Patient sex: M
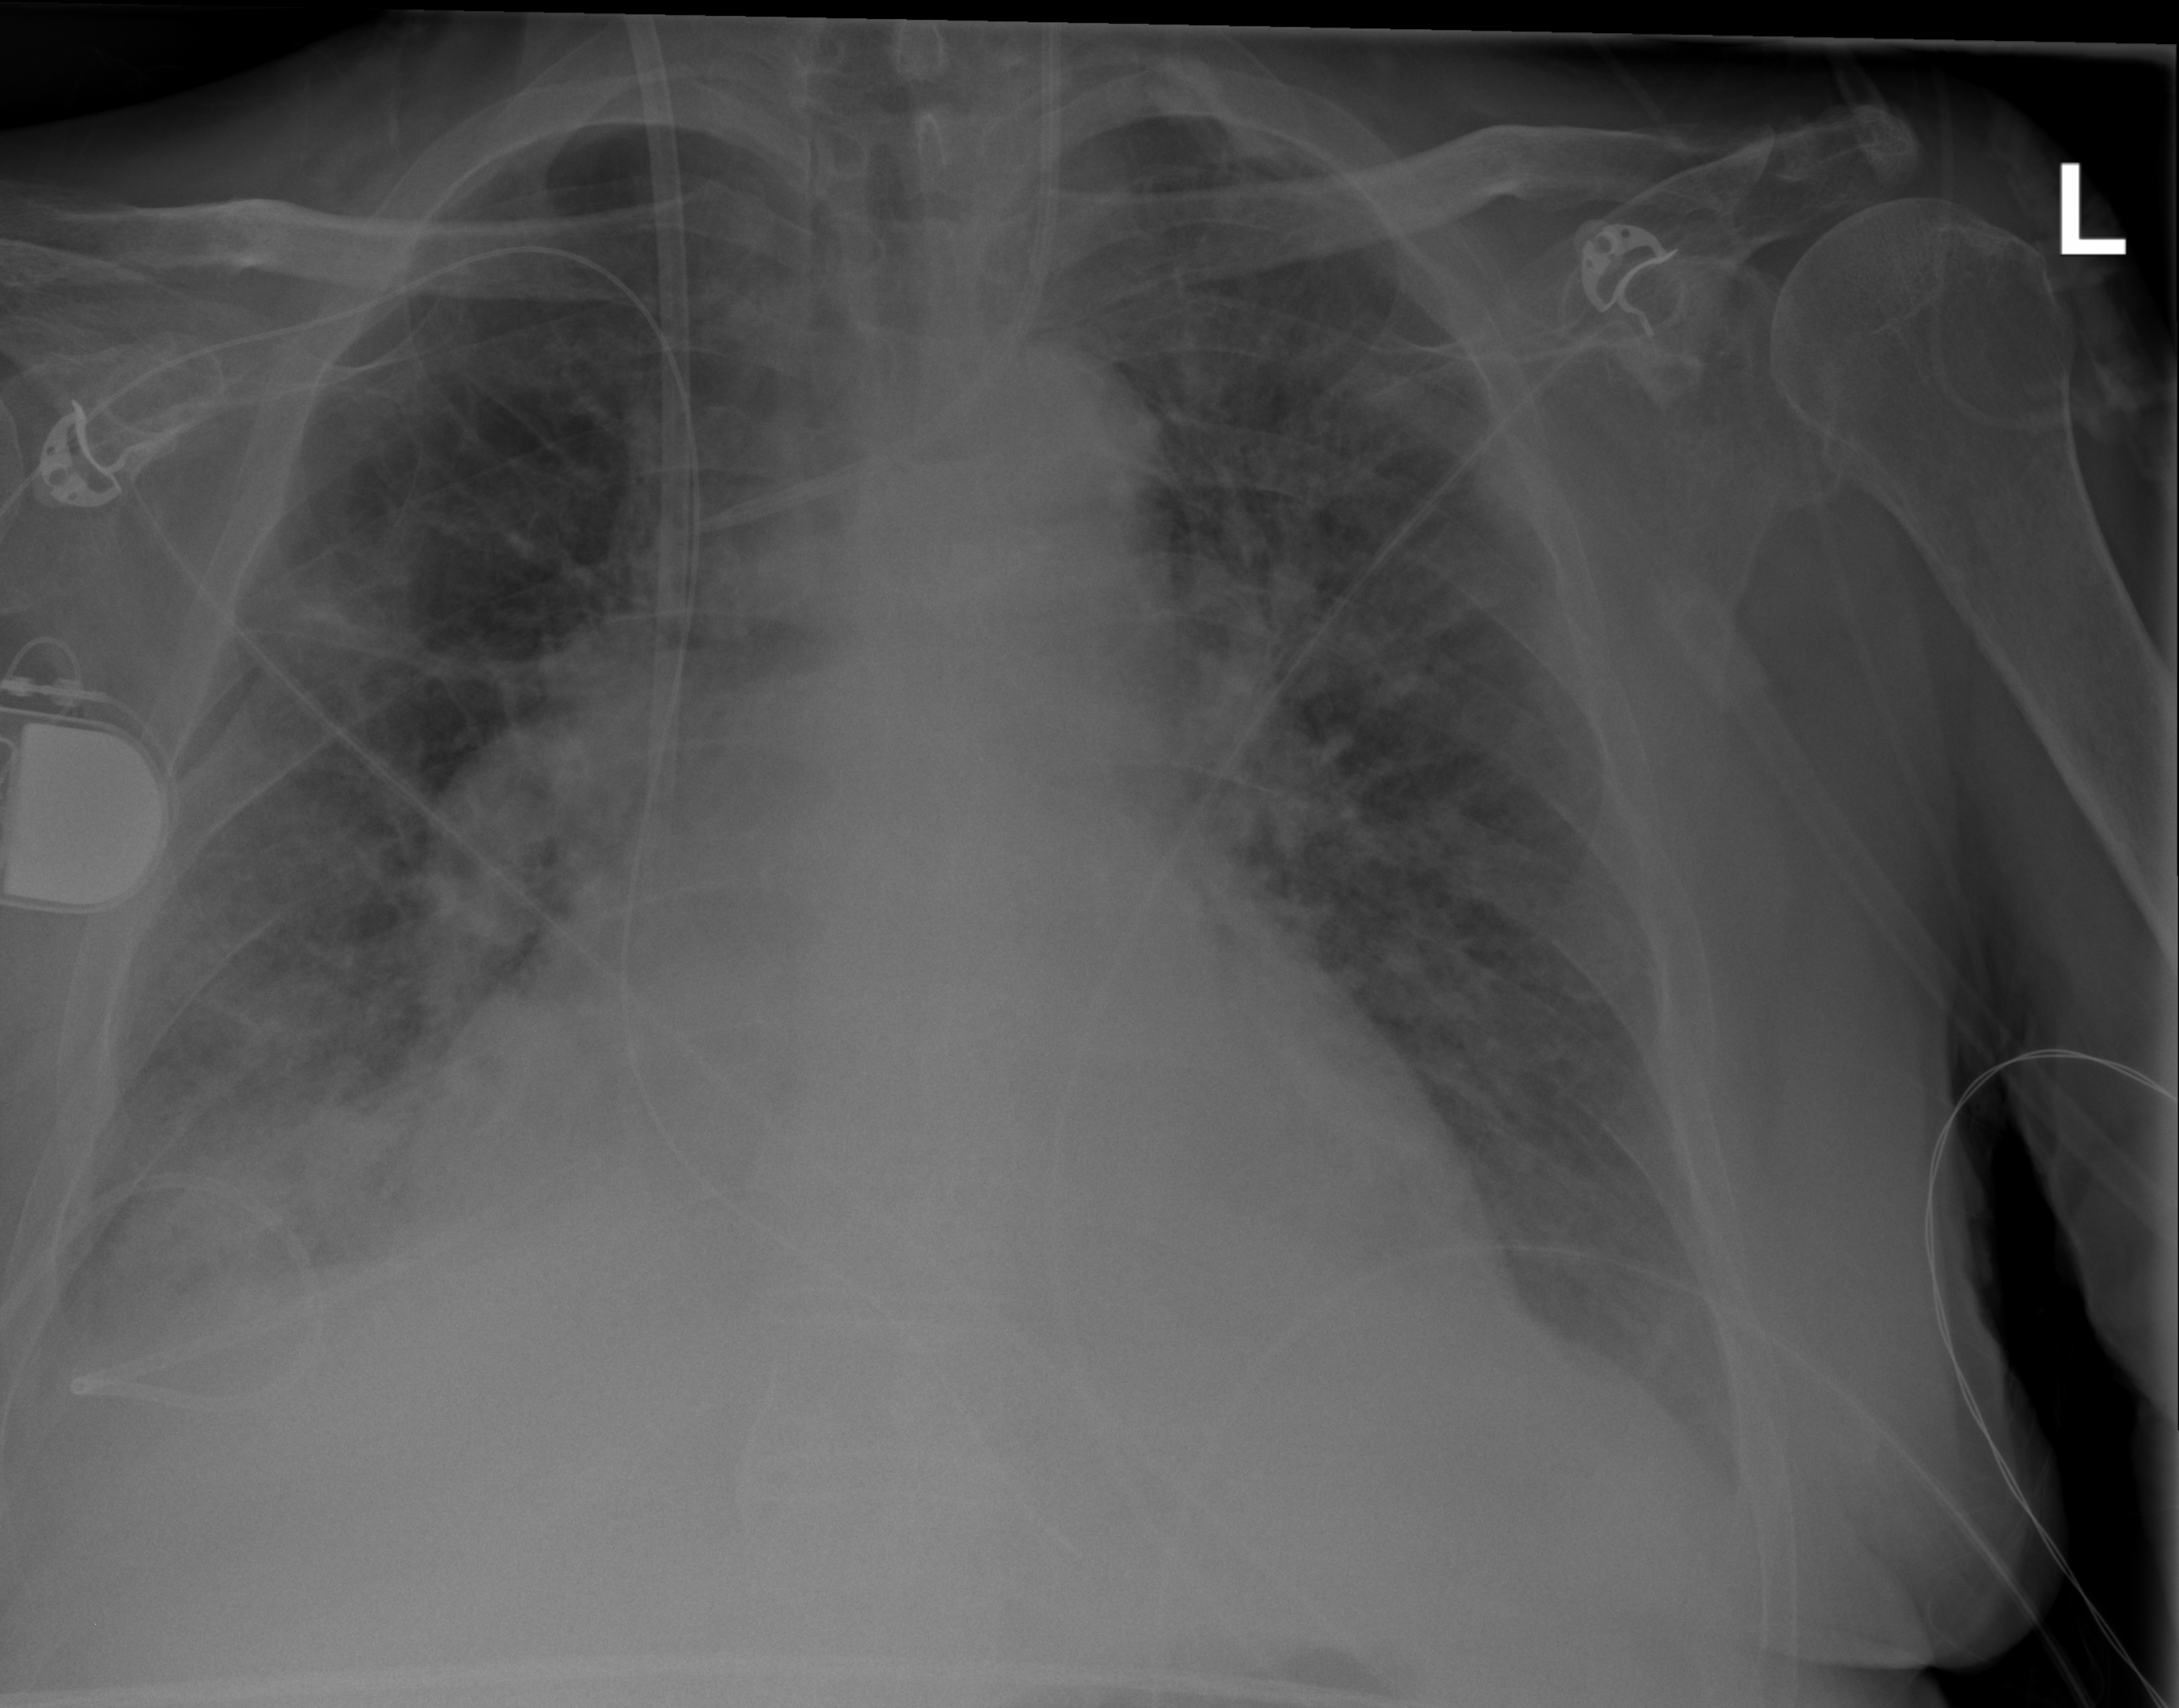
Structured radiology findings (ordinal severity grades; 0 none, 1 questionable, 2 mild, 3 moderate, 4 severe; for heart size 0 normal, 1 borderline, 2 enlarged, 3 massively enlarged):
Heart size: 2
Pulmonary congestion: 2
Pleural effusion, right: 2
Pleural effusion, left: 2
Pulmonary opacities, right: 2
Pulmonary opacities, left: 2
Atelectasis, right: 2
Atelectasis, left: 0